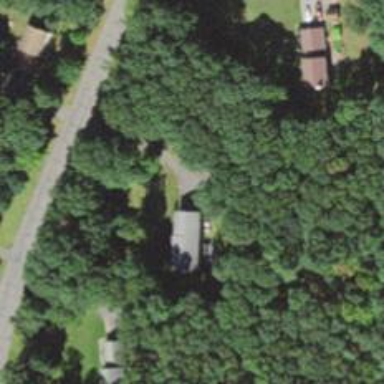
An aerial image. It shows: Driveway.